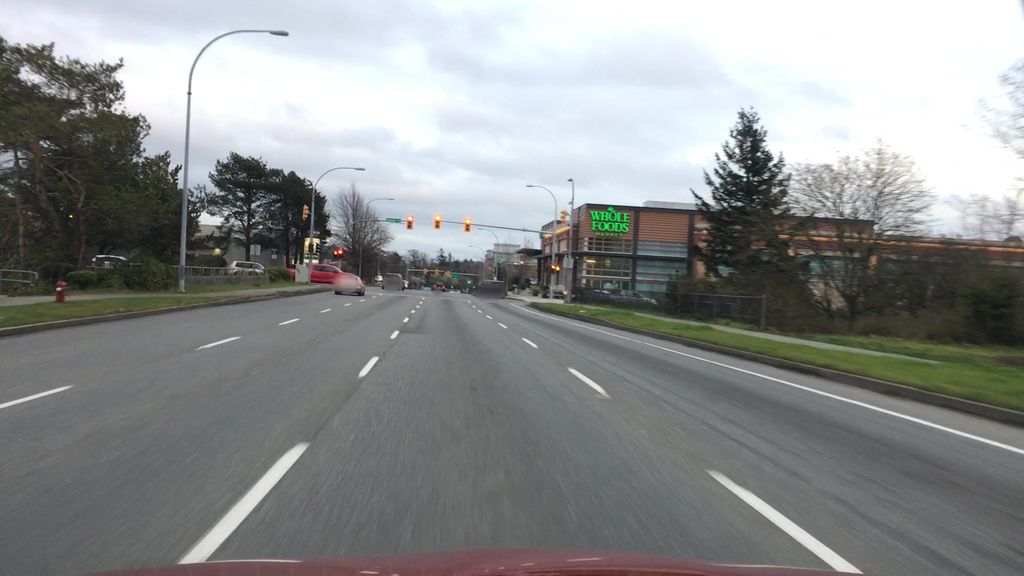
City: victoria